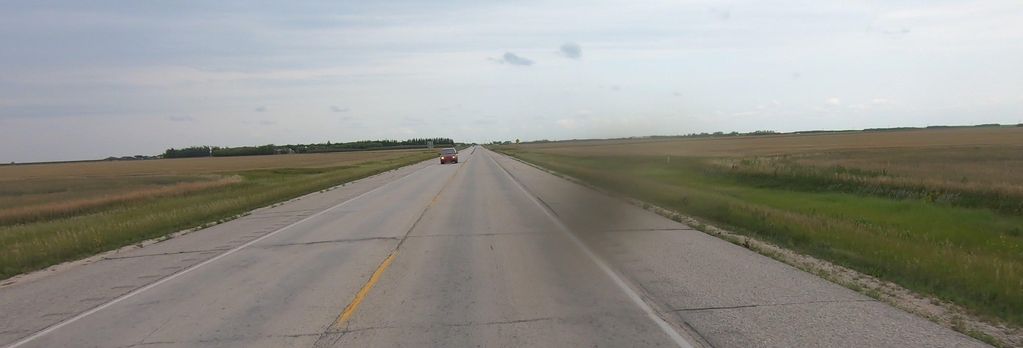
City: winnipeg